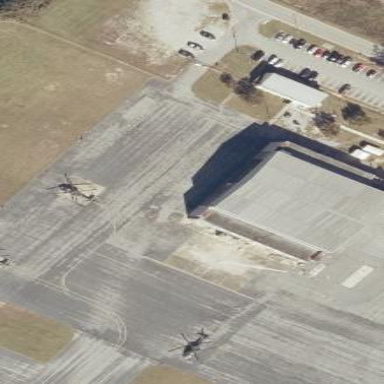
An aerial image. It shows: Hangar building at the airport.